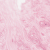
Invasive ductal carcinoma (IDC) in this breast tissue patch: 0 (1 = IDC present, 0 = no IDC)